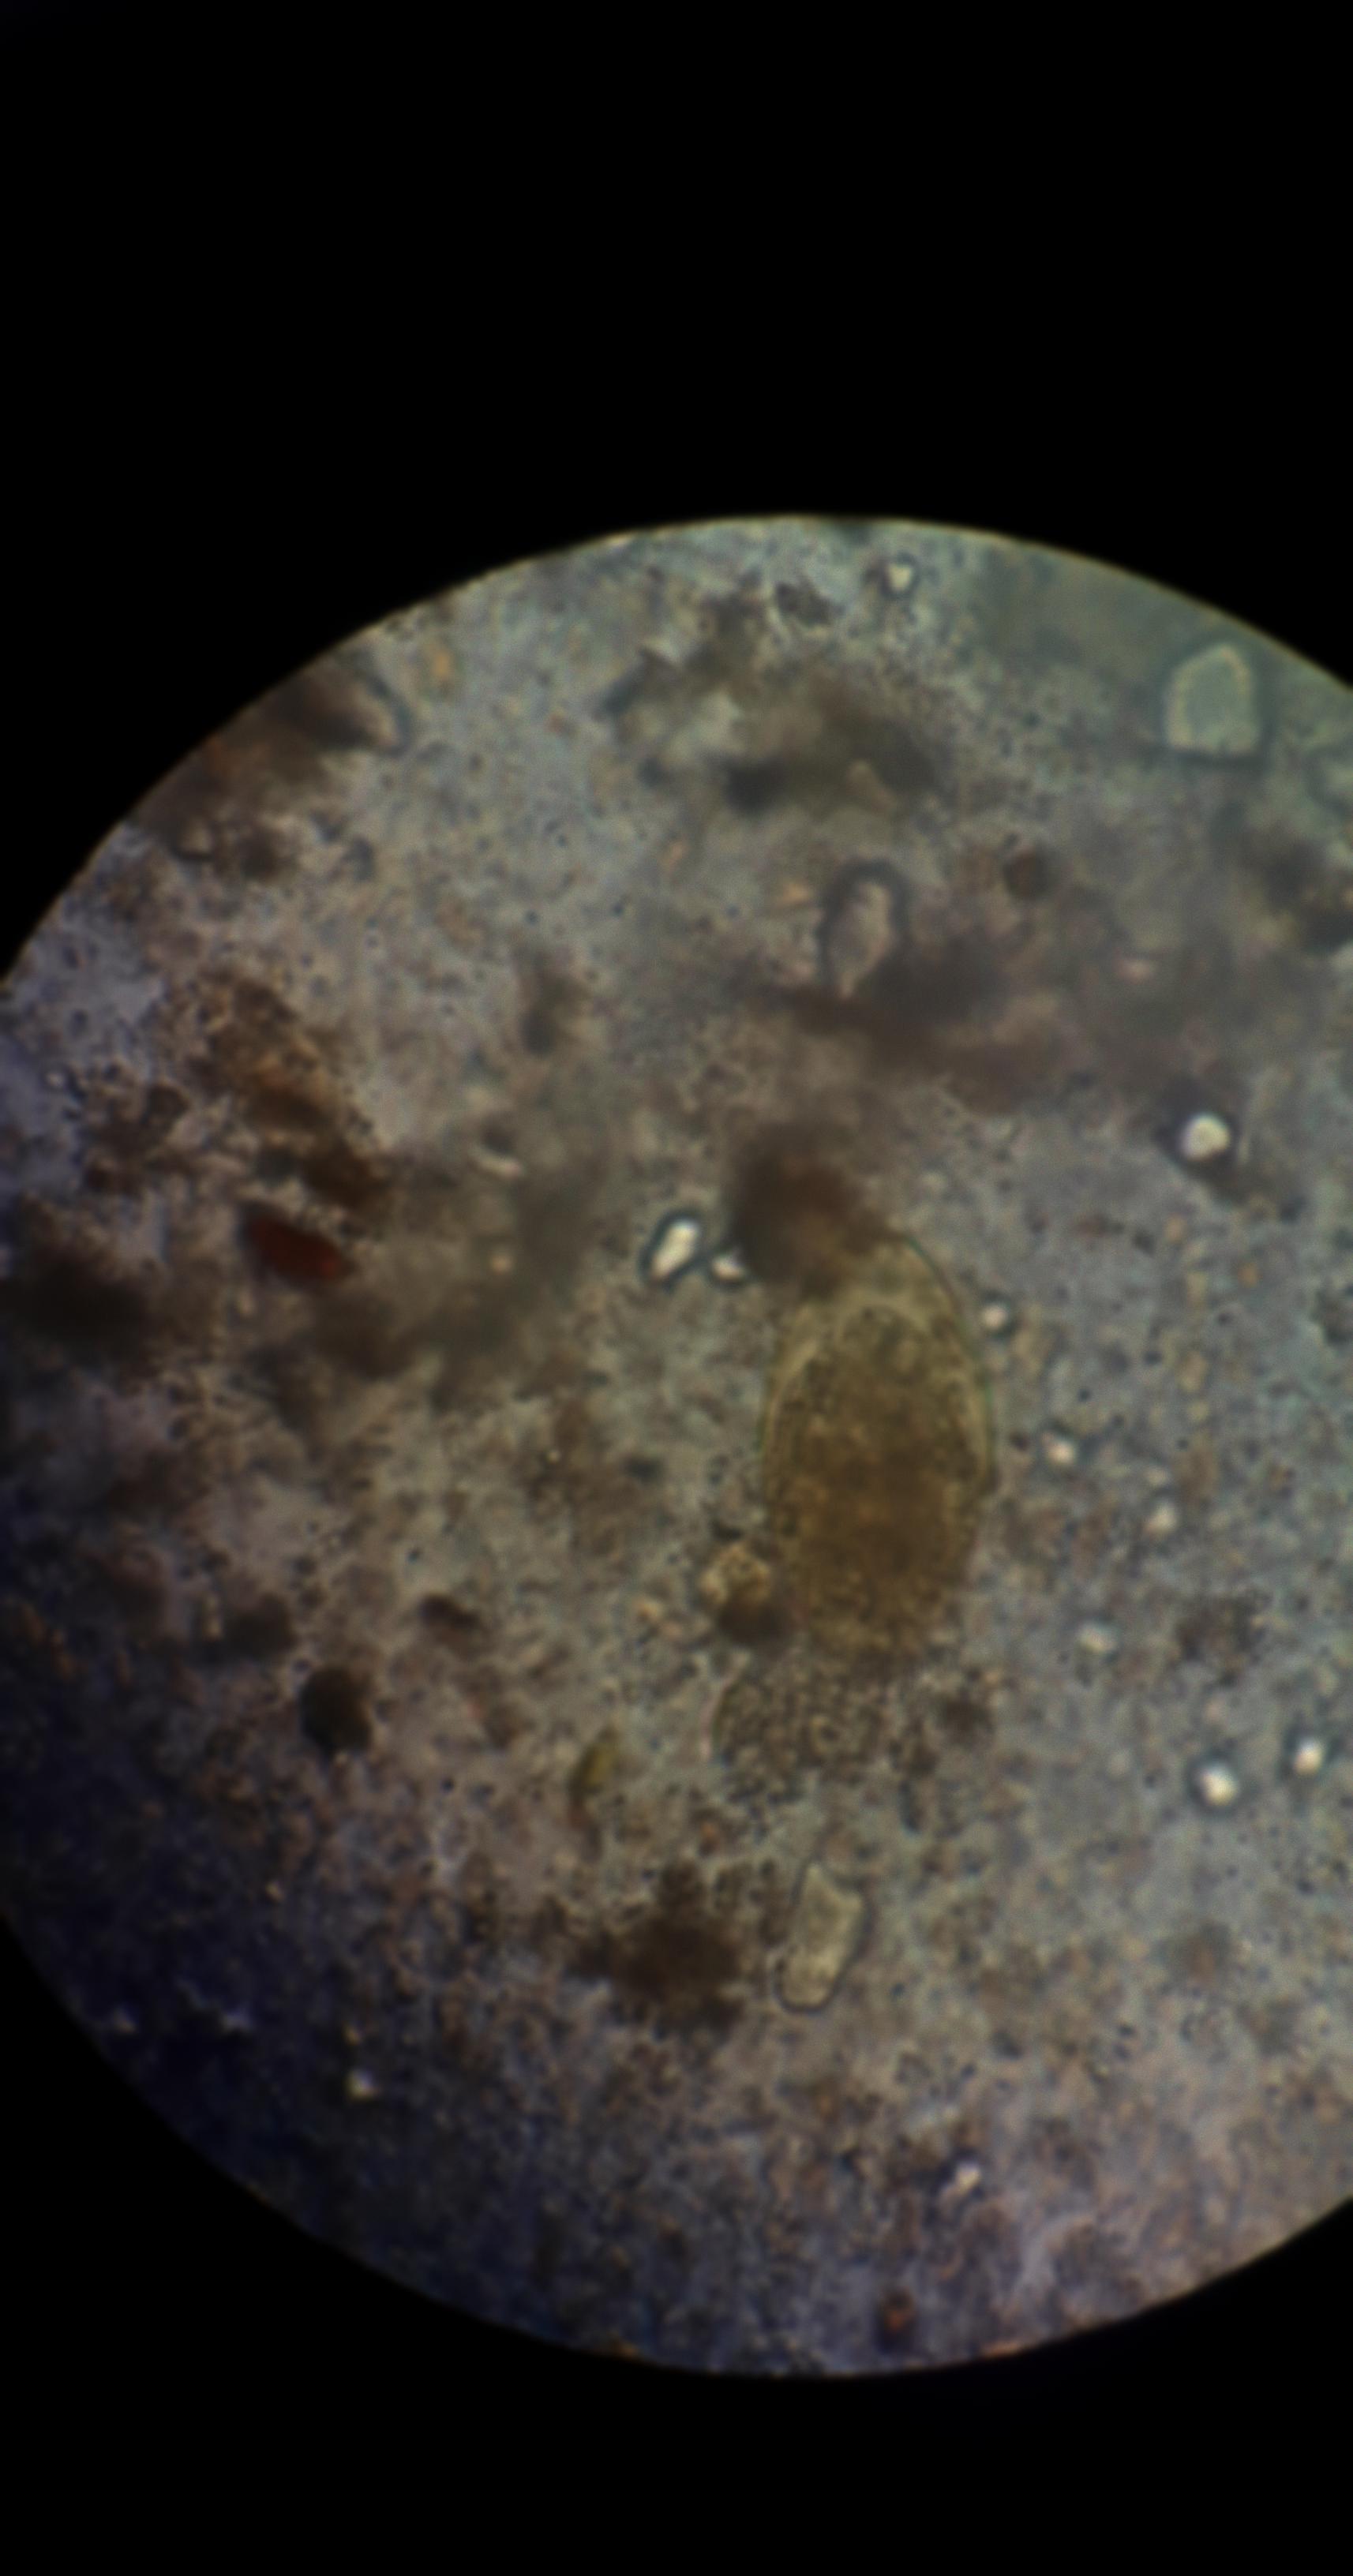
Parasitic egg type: Fasciolopsis buski